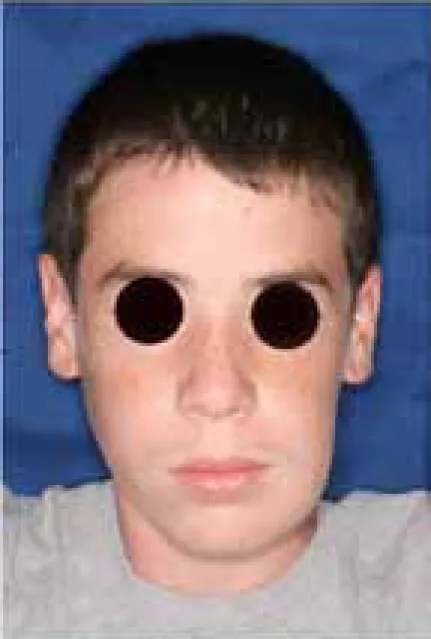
A significant swelling in the left mandible may be appreciated
before the tumor resection.
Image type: medical_photograph (oral_photograph)